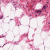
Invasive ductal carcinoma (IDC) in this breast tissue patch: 0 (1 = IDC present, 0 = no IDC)